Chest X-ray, PA view. Patient: 35 years old, sex M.
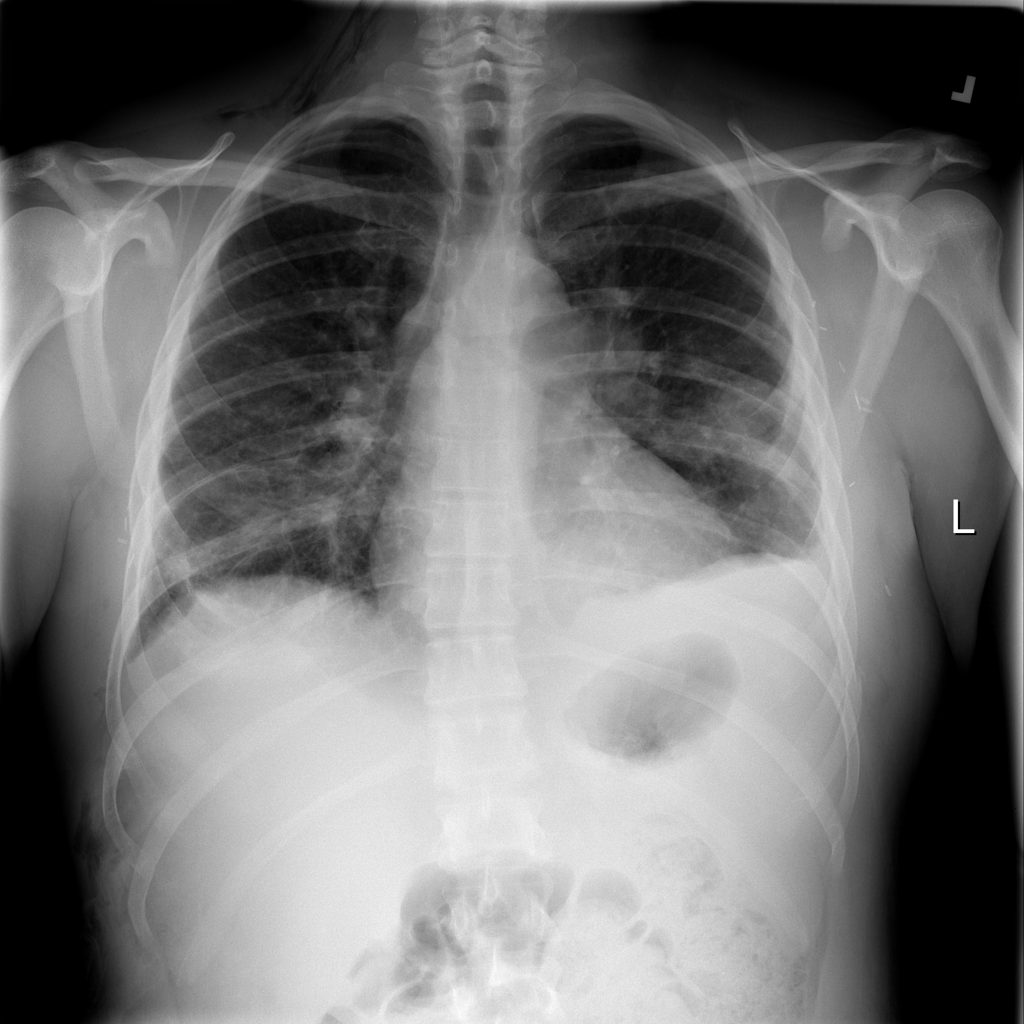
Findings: Effusion, Emphysema, Infiltration